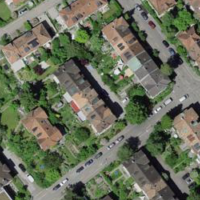
EUNIS habitat code: 54
Species observed at this site:
Oxalis corniculata
Lysimachia punctata
Echium vulgare